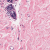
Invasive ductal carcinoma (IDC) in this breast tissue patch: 0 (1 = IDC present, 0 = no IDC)